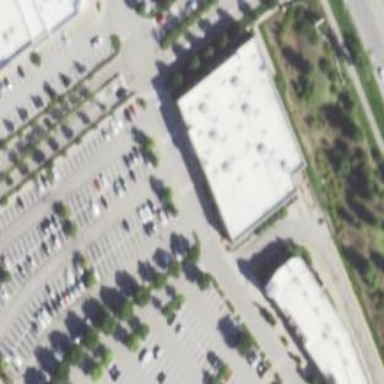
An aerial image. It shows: Outdoor retail shop.